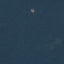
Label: Forest